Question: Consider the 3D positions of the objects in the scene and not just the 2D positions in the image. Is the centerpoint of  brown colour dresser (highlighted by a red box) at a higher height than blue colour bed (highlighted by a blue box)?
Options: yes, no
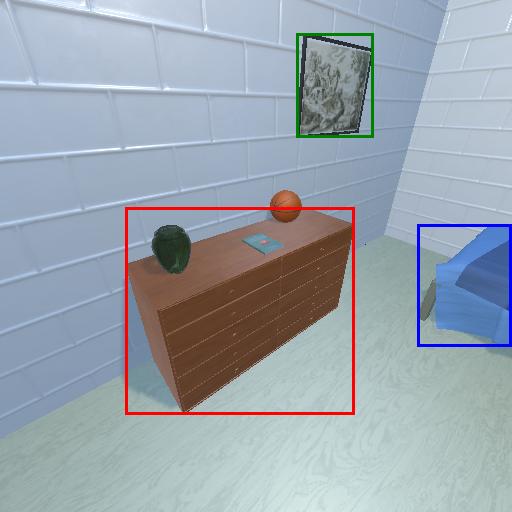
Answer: yes